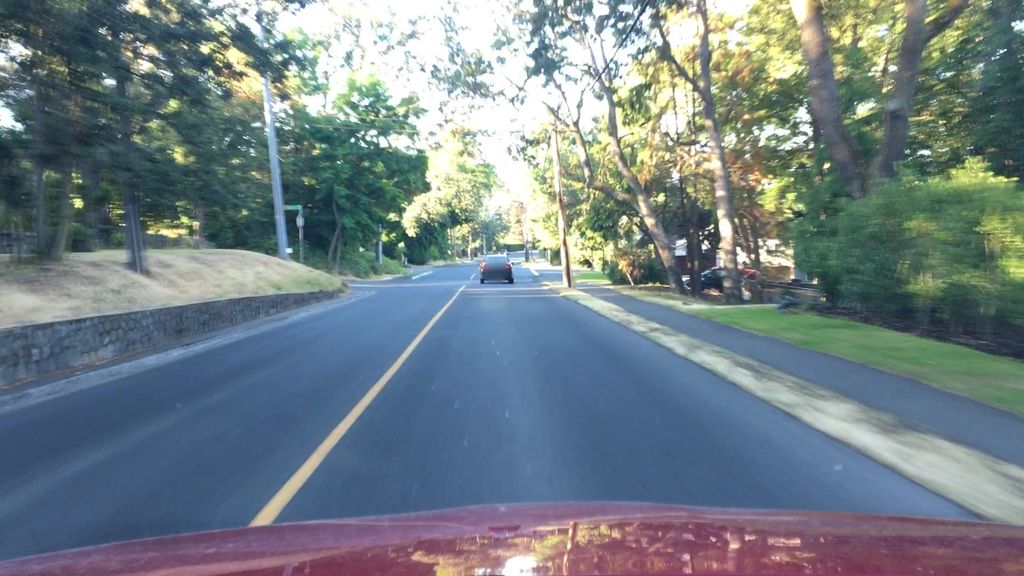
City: victoria